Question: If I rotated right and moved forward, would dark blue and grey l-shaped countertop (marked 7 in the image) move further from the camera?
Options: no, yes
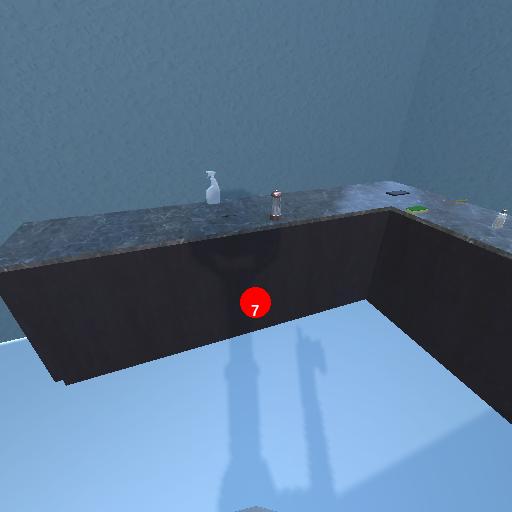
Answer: no